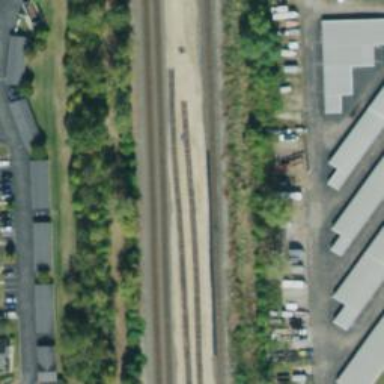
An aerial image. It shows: Railway track.